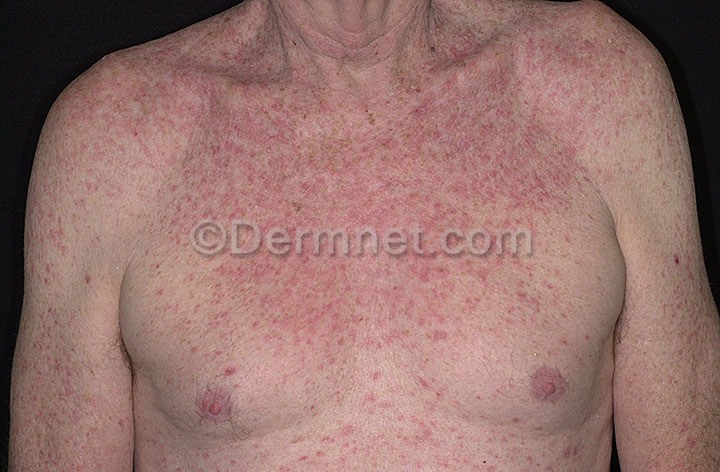
Disease: Eczema Photos